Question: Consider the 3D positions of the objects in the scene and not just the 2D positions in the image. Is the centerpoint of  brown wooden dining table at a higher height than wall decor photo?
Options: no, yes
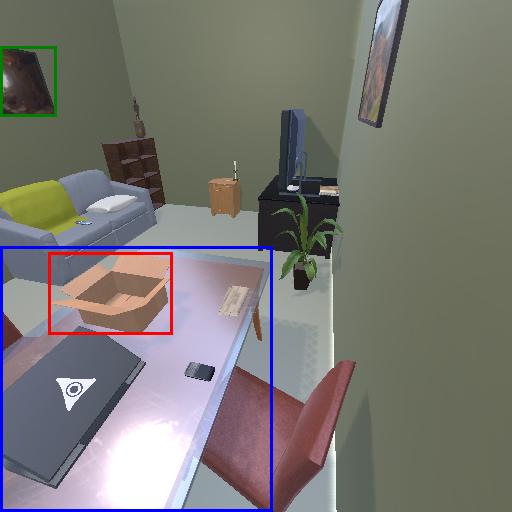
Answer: no